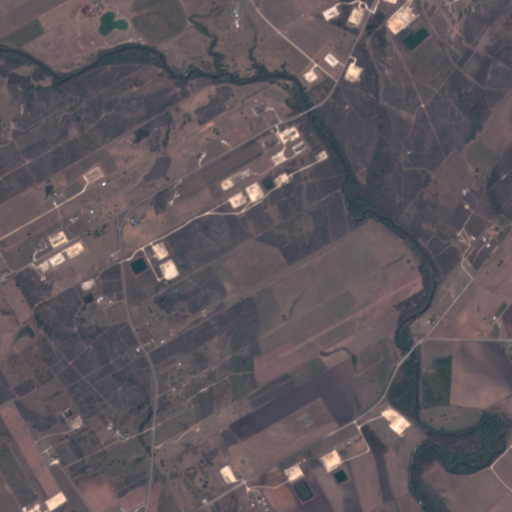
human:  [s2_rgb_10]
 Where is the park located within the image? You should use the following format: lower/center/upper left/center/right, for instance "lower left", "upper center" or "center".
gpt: The park is located in the lower left of the image.
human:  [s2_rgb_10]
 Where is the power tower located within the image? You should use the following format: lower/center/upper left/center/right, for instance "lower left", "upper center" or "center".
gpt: There is no power tower in the image.